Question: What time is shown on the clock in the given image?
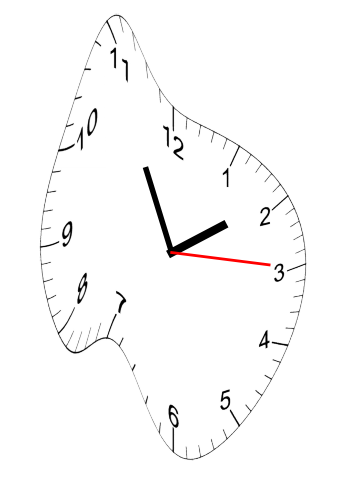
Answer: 01:55:15